Question: At each time, any colored ball can be exchanged with the white ball. How many such exchanges are needed at least to make all the red balls arranged in front of the blue balls and blue balls in front of the yellow balls (white ball positions are arbitrary)?
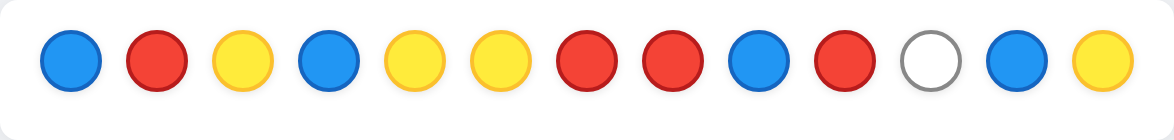
Answer: 9